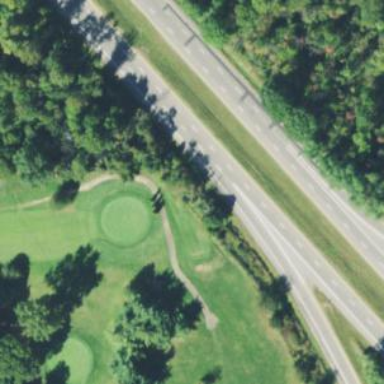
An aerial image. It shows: Path for both roads and golfers.